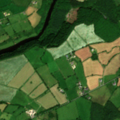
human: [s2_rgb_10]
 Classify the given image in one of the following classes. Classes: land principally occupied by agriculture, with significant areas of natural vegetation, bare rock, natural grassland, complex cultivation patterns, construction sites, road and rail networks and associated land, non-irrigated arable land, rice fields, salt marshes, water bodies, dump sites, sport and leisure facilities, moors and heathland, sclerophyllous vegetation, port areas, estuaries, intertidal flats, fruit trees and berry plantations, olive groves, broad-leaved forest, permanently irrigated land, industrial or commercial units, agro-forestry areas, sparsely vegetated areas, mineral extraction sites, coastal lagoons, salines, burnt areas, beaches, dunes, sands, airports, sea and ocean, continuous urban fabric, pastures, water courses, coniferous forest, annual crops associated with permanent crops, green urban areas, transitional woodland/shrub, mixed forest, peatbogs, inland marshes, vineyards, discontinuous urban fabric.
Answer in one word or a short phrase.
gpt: pastures, complex cultivation patterns, coniferous forest